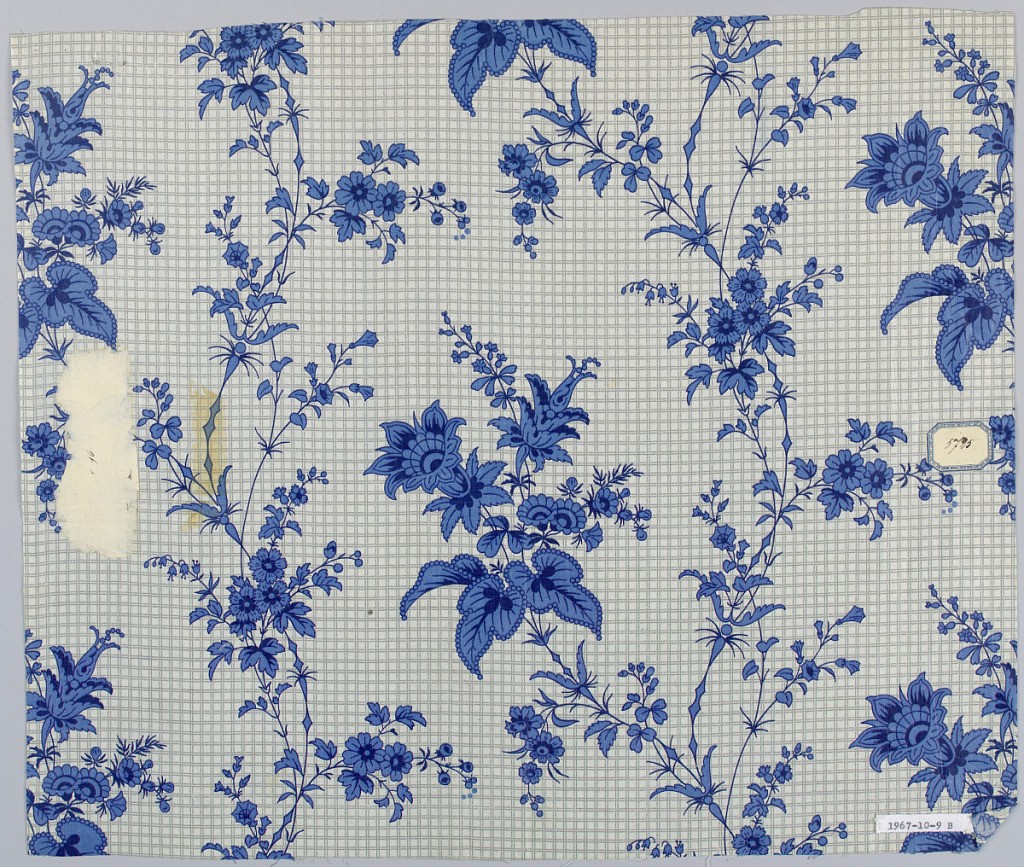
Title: Textile
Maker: Schwartz-Huguenin
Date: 1851–63
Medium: cotton Technique: printed by engraved roller on plain weave; glazed
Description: Three pieces, same design, different colors. A) Ground printed, possibly by "molette," in grey, small check pattern. Design of long sprays of bell-shaped and accented in darker brown, printed over ground design, possibly by surface roller. B) Same design, flowers in dark blue. C) Same with flowers in red with very dark green shadows and accents. Glazed.